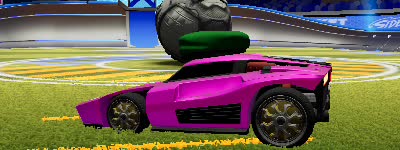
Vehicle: breakout